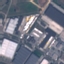
Land use / land cover: Industrial